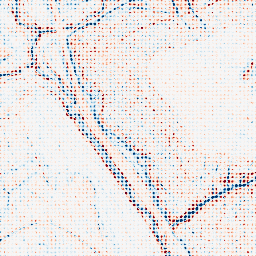
Category: edge_preserving
Decomposition family: anisotropic_diffusion
Decomposition parameters: iterations: 10
kappa: 30
gamma: 0.1
Upsampling method: sinc_hamming
Upsampling parameters: scale: 8
kernel_size: 4
Upsampling scale: 8